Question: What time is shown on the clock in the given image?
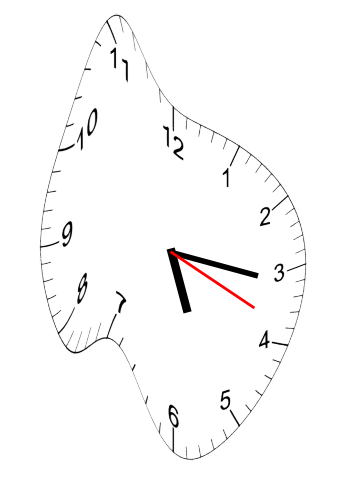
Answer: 05:16:19